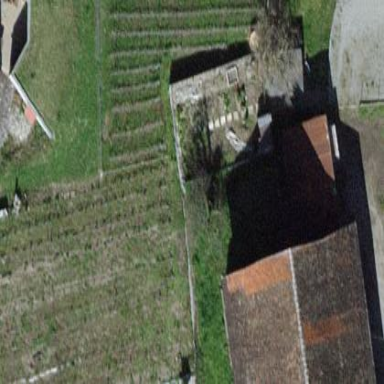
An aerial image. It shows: Vineyard.